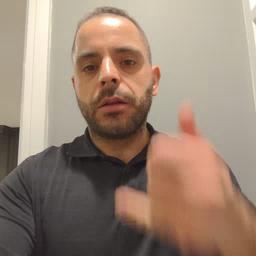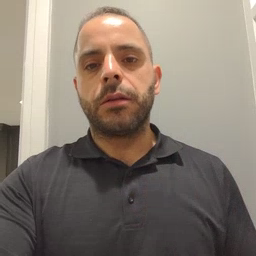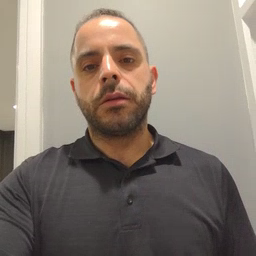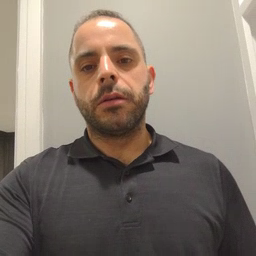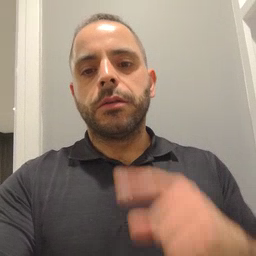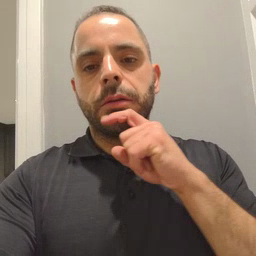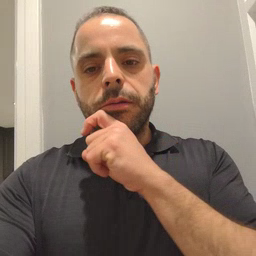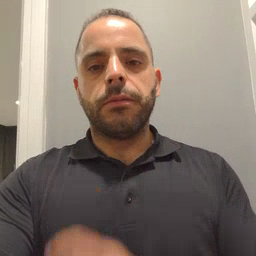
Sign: cereal